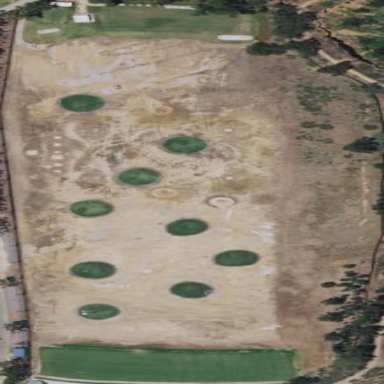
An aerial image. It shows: Grassy area designated for driving range golf.